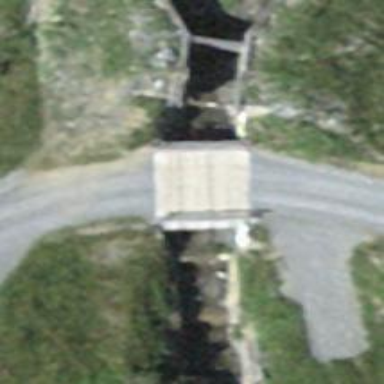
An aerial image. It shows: Bridge over grade4 track used for downhill skiing.